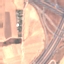
Land use / land cover: Highway